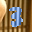
Label: 3